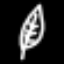
Label: leaf